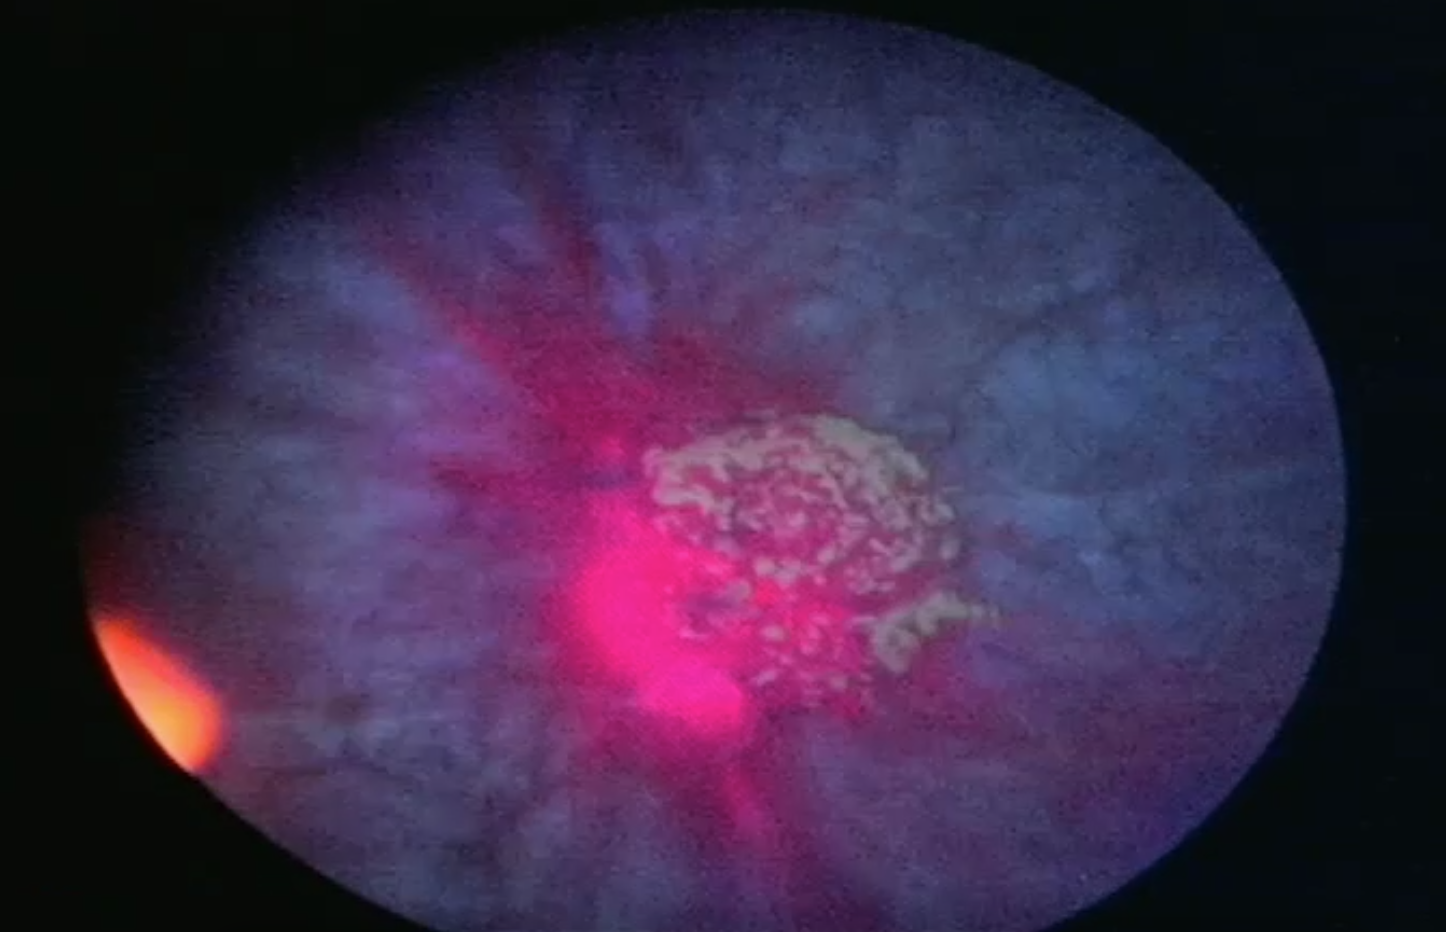
Modality: BLC
Class: Malignant
Subclass: HighGradePapillary
Lesion: L1
Stage: T2
Morphology: Papillary
Bladder cancer association: Yes